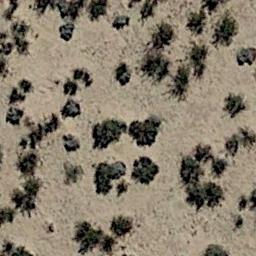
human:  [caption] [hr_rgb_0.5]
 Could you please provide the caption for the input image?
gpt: There are some dry bushes make up the chaparral on the desert .

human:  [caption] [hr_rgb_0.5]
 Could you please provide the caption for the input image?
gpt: Chaparral is evenly distributed on the sand .

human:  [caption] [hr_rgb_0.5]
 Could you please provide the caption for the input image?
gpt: There are two trees in this desert .

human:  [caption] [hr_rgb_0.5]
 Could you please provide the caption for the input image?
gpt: Some disconnected chaparrals of different sizes grow in the desert .

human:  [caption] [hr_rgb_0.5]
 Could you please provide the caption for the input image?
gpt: The chaparral is scattered and sparse .